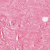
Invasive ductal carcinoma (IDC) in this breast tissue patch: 0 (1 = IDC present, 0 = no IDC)